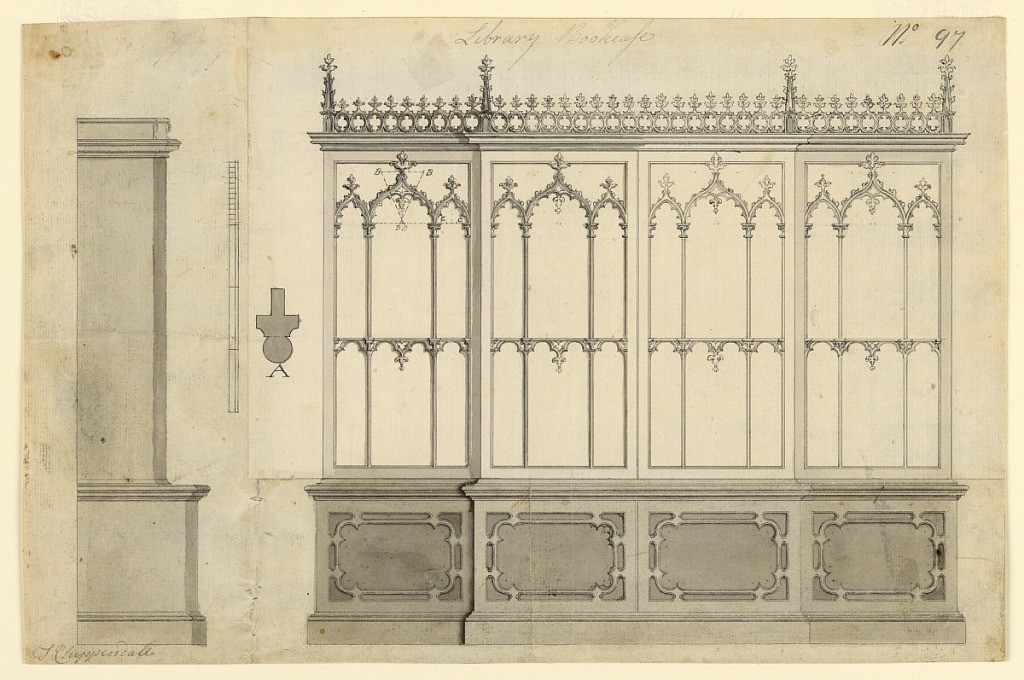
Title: Design for a Library Bookcase
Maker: Thomas Chippendale, 1718 – 1779
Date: ca. 1761
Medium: Pen and black ink, brush and gray wash
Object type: Drawing
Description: A front elevation of a breakfront bookcase in Gothic style at right. Side elevation and section of moulding "a" at left